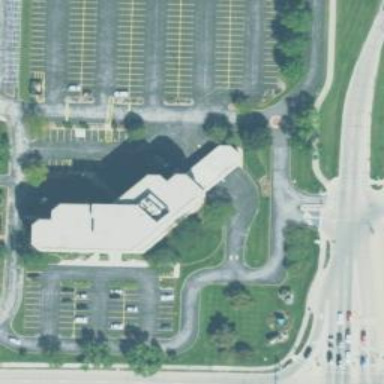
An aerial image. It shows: Bank building.